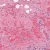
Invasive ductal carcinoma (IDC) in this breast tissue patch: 0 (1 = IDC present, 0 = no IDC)